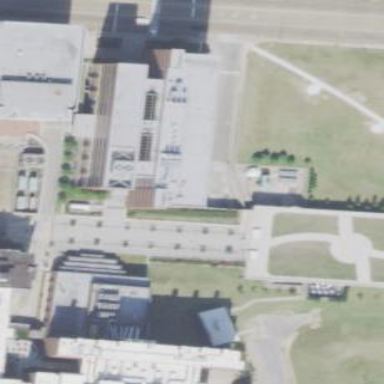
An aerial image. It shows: Library building.